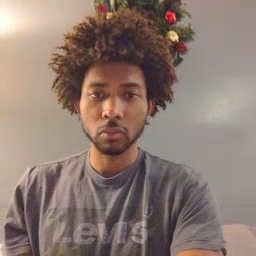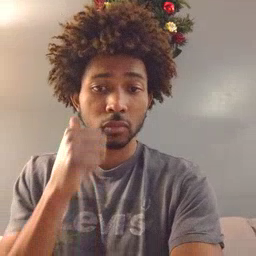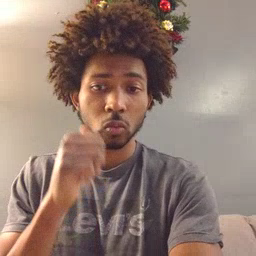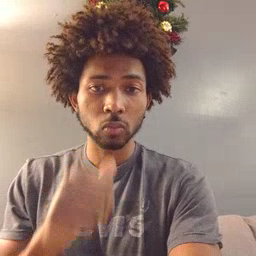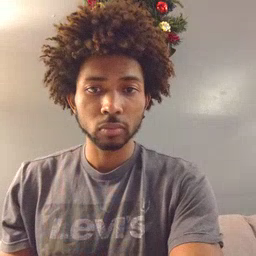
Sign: girl